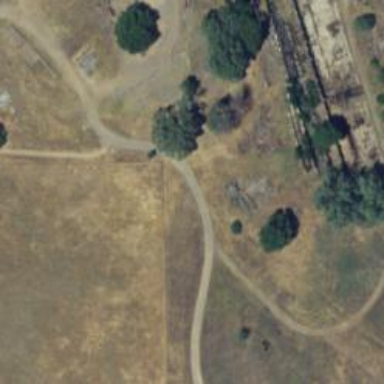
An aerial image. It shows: Track road.